Question: I use very simple <URL>.
But I would like to create custom progress bar like this:

But I don't know how to create such progress bar. Maybe ready-to-use JS library exists or something else, for creating progress bar.
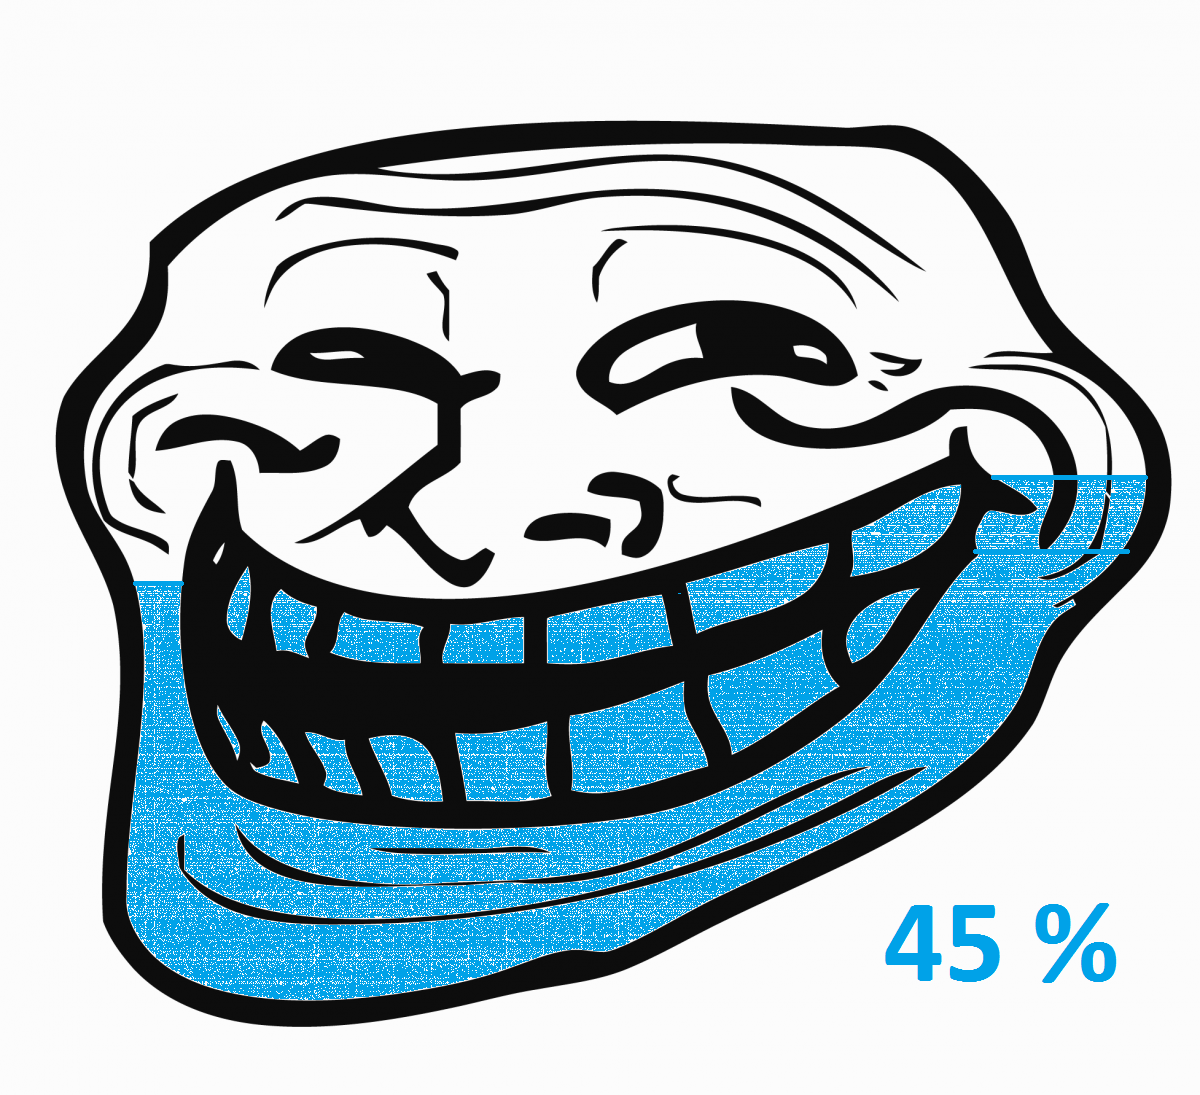
Answer: You can do something like this:
- - - -